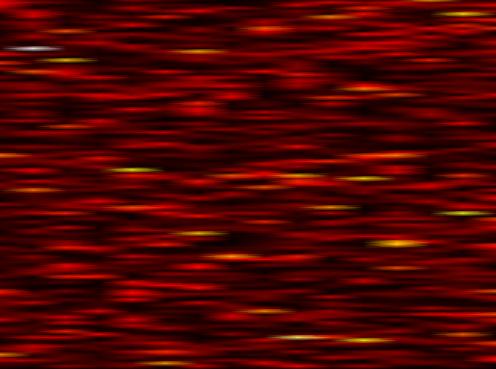
Label: FBMC